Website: lowes
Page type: customer-info-address
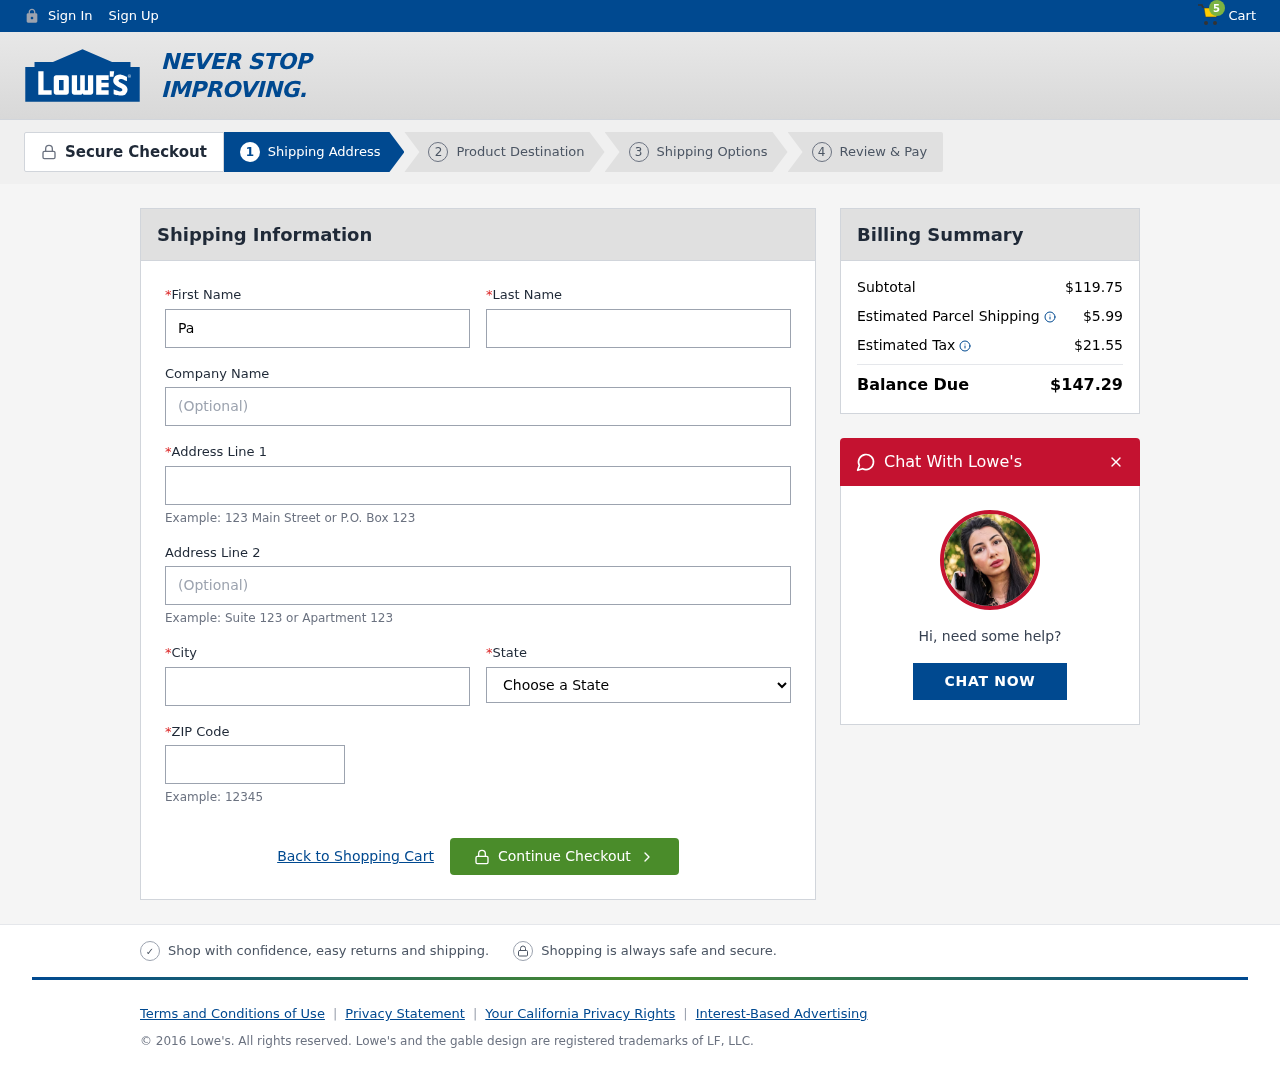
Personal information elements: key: PII_CITY
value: Andersonfurt
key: PII_FIRSTNAME
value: Patricia
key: PII_LASTNAME
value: Ramos
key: PII_POSTCODE
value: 66591
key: PII_STATE
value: Tennessee
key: PII_STREET
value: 66685 Mcneil Valleys
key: PII_STREET2
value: Suite 601
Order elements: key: ORDER_NUM_ITEMS
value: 5
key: ORDER_SUBTOTAL
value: $119.75
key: ORDER_SHIPPING_COST
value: $5.99
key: ORDER_TAX
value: $21.55
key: ORDER_TOTAL
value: $147.29